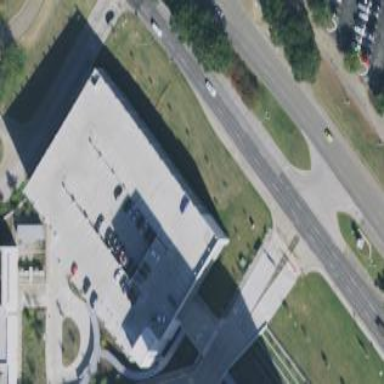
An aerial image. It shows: Multi-storey parking building.